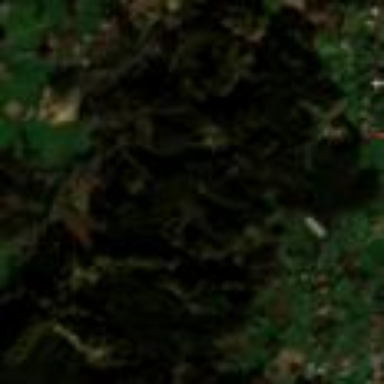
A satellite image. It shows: Beautiful woodland area.